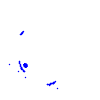
Particle: electron